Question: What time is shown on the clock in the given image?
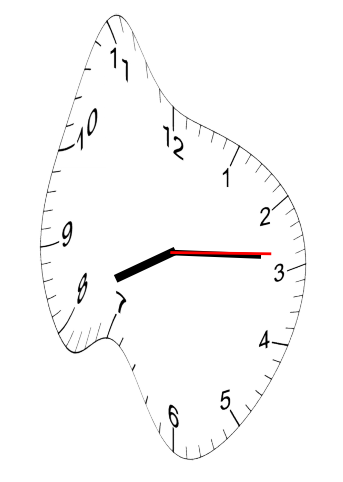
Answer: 08:14:14